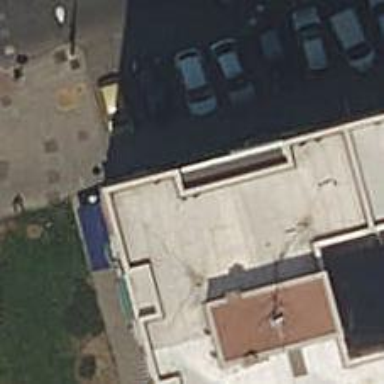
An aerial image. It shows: Clothing store.